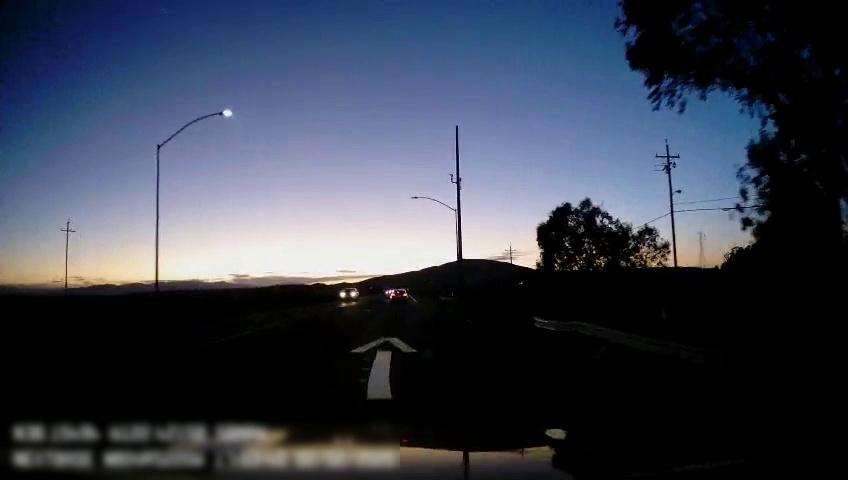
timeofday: Dusk/Dawn/Twilight
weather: Other
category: Drivable Space
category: Drivable Space
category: Vehicles | Truck
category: Vehicles | Car
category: Lanes | Current Lane